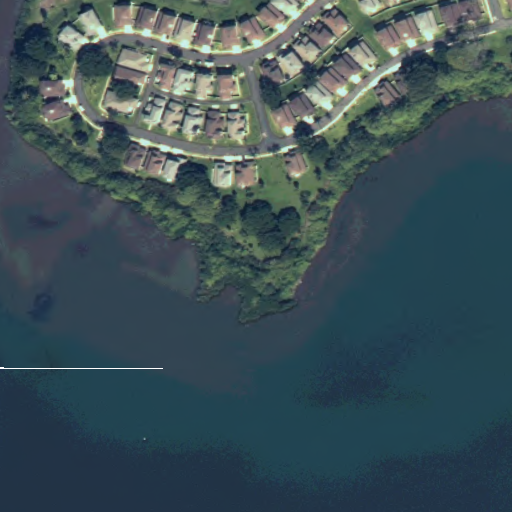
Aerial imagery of point in Hawaii named McGrew Point containing only unknown